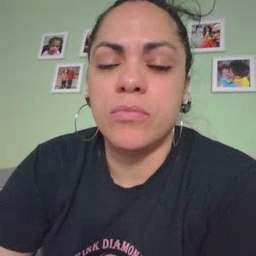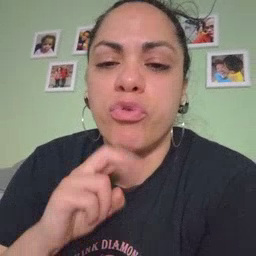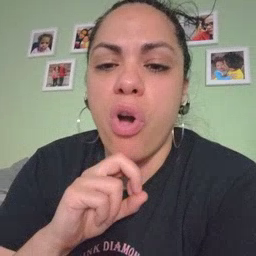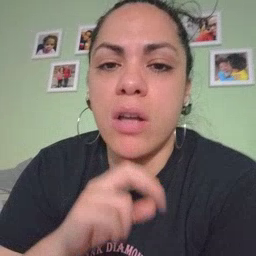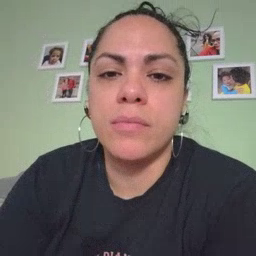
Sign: frog